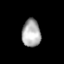
Tissue: lung
Cell type: Epithelial cells
Senescence score: 0.1638
Nuclear area (px): 502
Mean DAPI intensity: 173.486